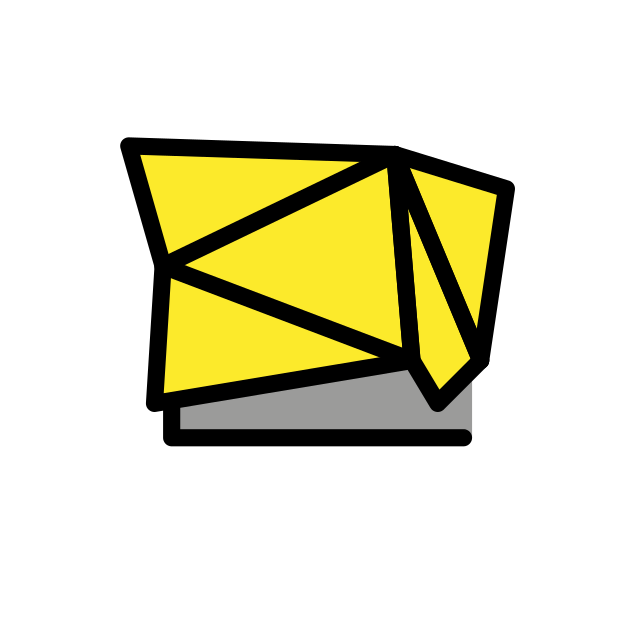
schwäbisch gmünd forum gold und silber